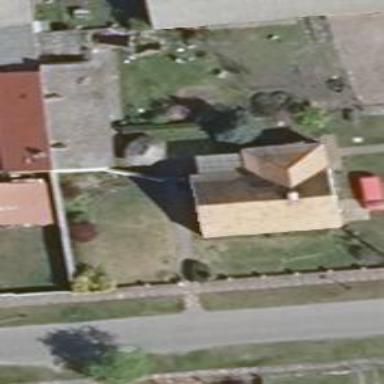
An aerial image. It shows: House with gabled roof oriented along the building.